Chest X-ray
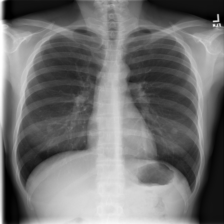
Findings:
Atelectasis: negative
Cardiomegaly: negative
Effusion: negative
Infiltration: negative
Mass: negative
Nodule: negative
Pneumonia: negative
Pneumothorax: negative
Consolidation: negative
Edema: negative
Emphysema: negative
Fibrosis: negative
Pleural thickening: negative
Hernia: negative